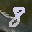
Label: 8